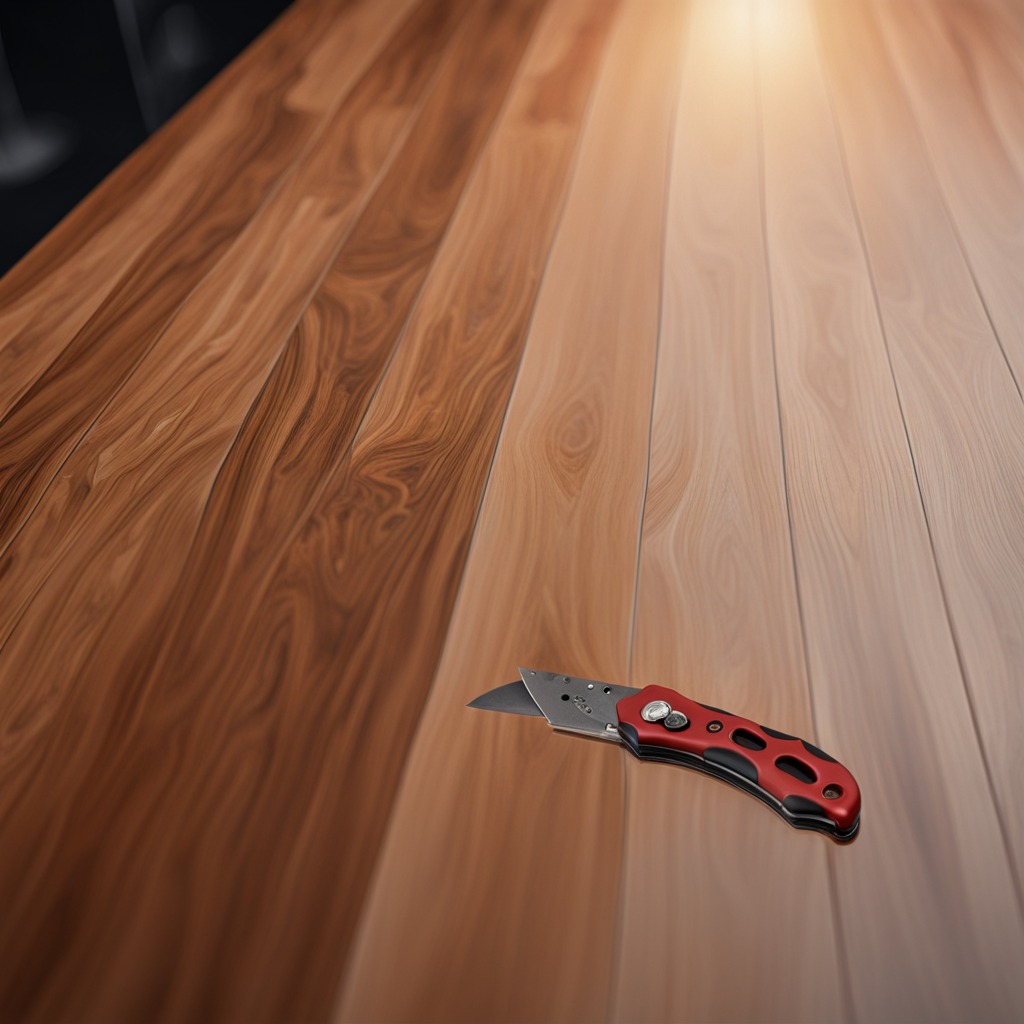
A utility knife is lying on a wooden table in a carpentry studio.